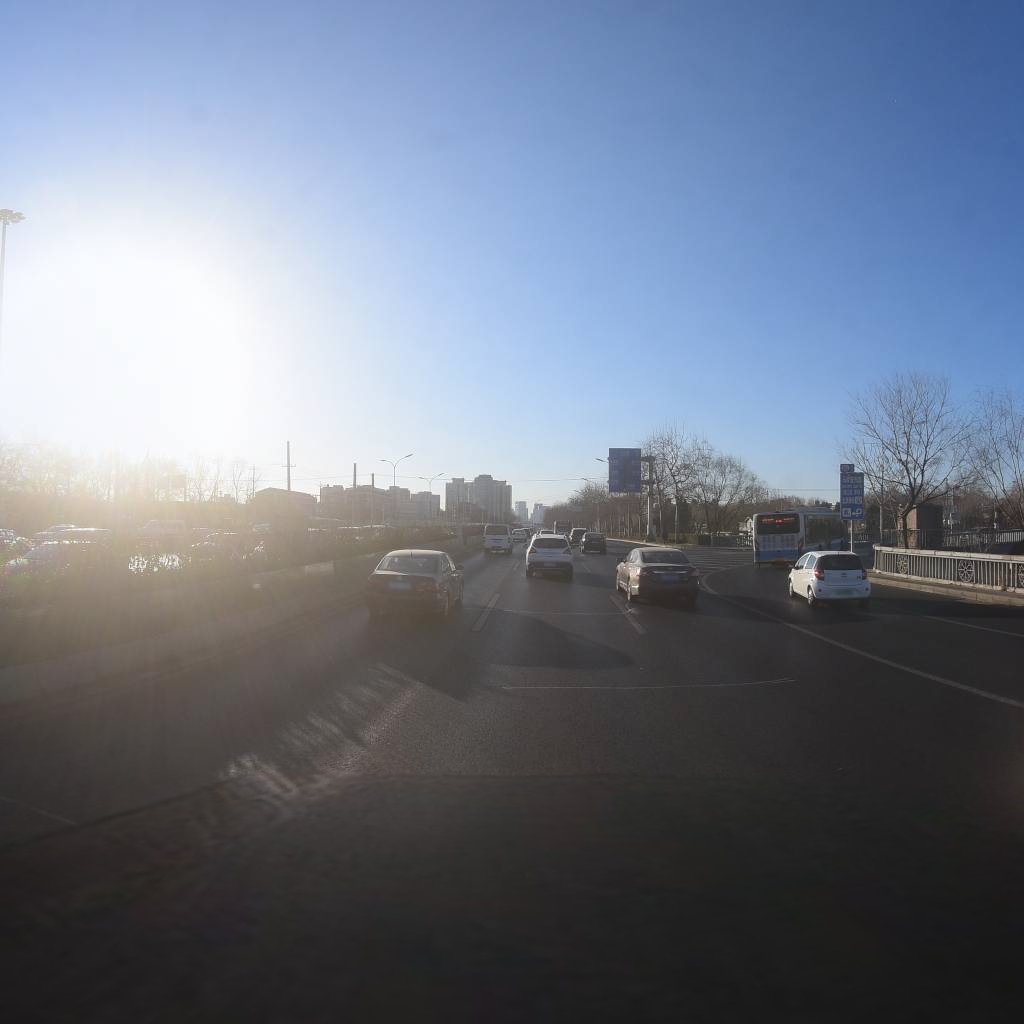
Region: Dongcheng
Road damage annotations: transverse patch, transverse patch